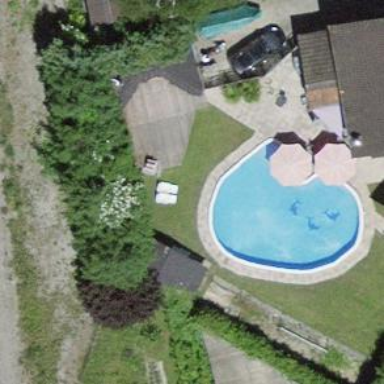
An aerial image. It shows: Swimming pool located in leisure land.